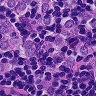
Metastatic tissue present: yes